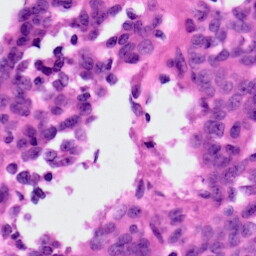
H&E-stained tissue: Ovarian